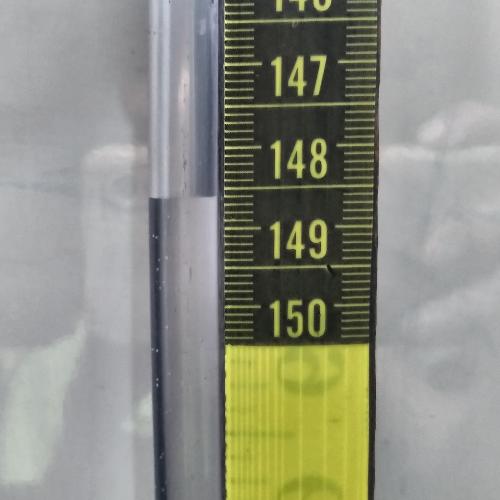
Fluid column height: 148.6 cm